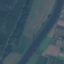
Land use / land cover class: River